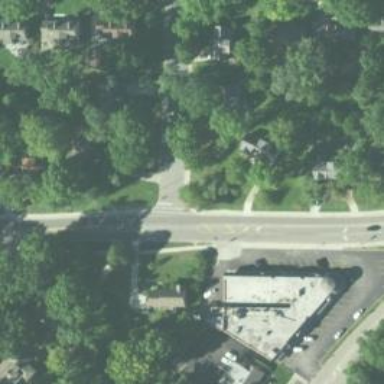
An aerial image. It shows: Marked crossing on the road.